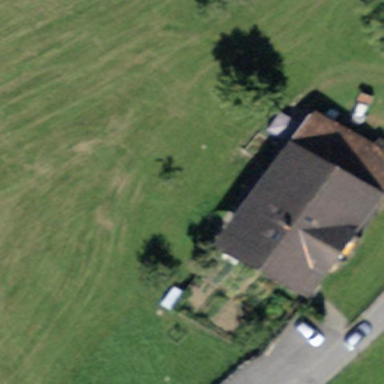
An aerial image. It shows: Farm building.